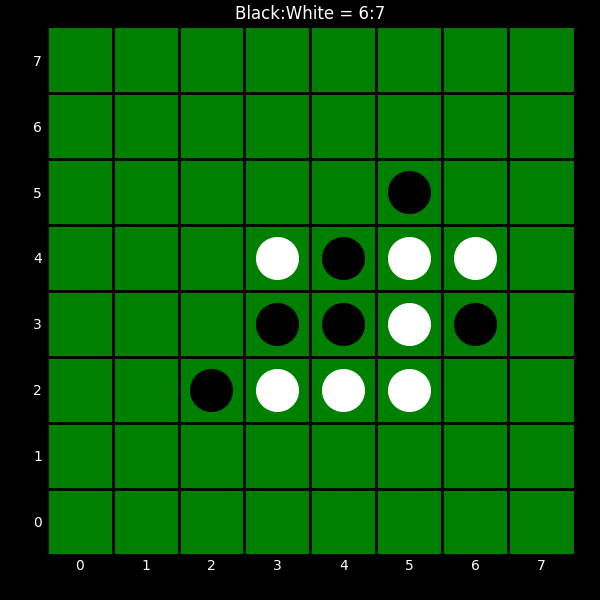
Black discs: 6
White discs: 7